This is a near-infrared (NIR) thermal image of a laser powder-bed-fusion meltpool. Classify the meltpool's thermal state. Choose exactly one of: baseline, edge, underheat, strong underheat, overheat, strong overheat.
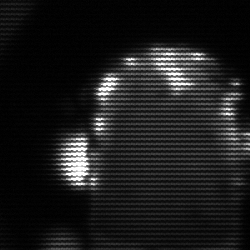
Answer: baseline